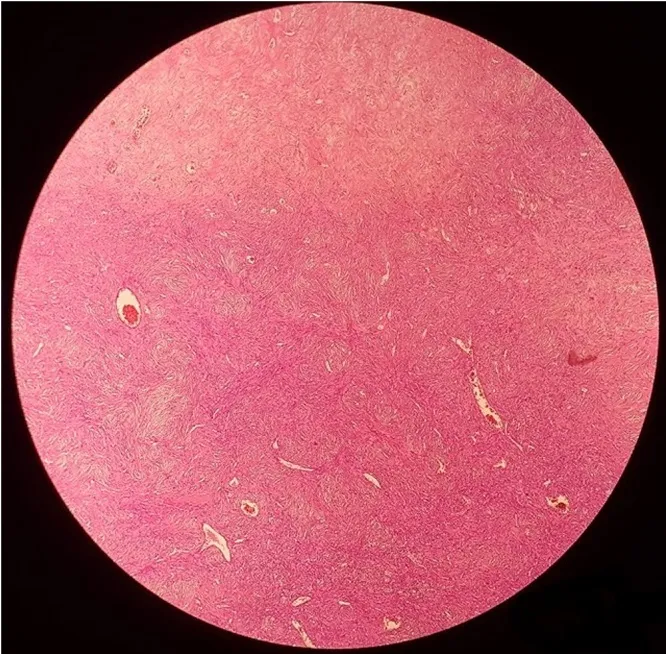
HEx40 : Proliferation composed of long spindle cell with acidophilic cytoplasm and vesicular nuclei, showing a patternless architecture with irregularly branching hemangiopericytoma-like vessels.
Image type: pathology (h&e)